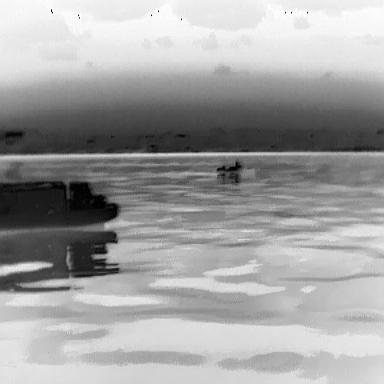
There are two objects shown in the infrared image, including a warship, and a fishing_boat.